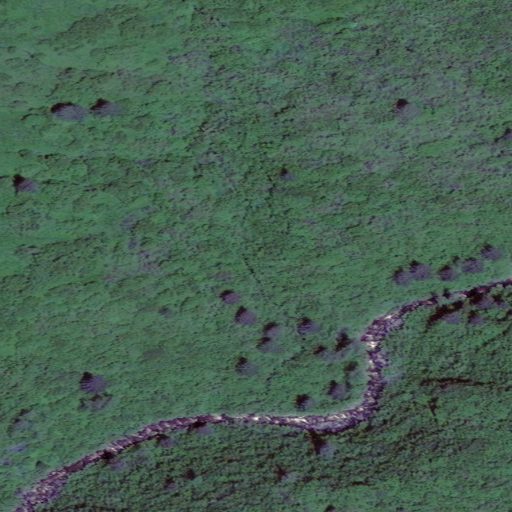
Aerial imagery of ridge(s) in Alaska named Sint Hills containing only unknown